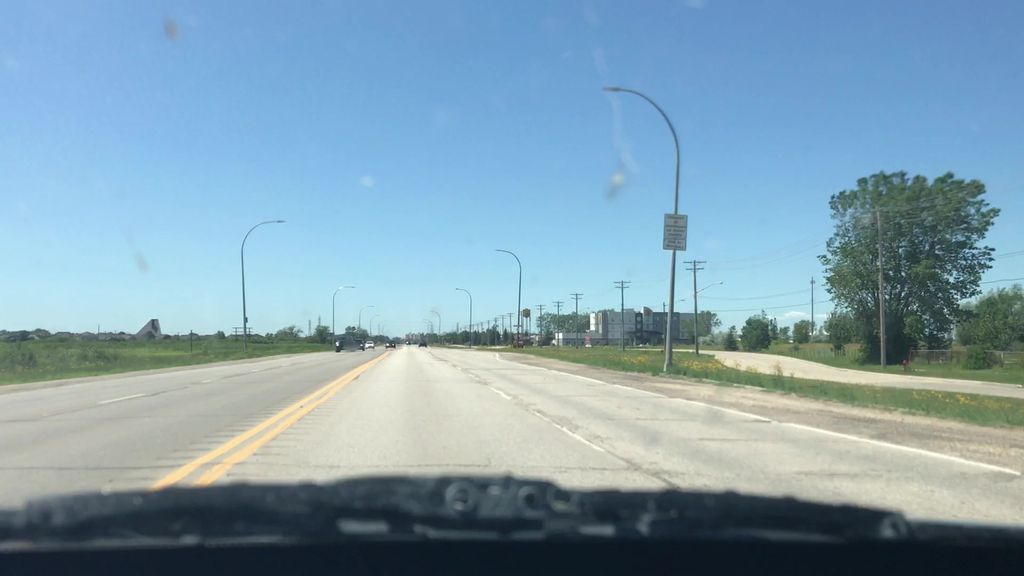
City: winnipeg